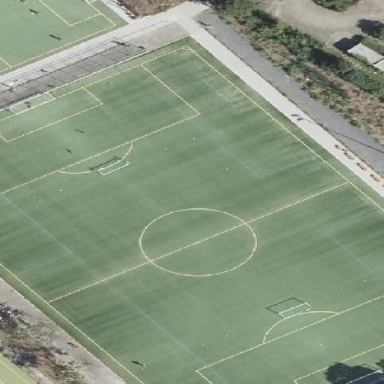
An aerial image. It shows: Soccer pitch designated for leisure and sports activities.